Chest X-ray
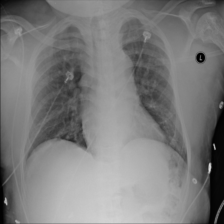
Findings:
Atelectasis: negative
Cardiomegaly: negative
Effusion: negative
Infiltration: negative
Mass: negative
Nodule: negative
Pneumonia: negative
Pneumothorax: negative
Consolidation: negative
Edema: negative
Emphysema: negative
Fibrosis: negative
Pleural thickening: negative
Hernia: negative